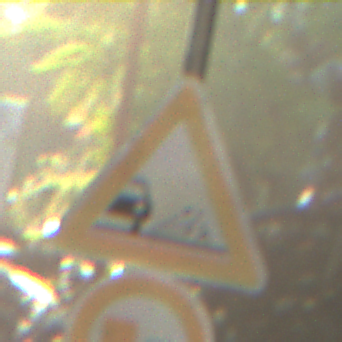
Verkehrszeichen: SplittSchotter
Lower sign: UeberholverbotKraftfahrzeuge
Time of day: SunriseSunset
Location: Outdoor (Suburban)
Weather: Clear
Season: NotSpecified
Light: Natural